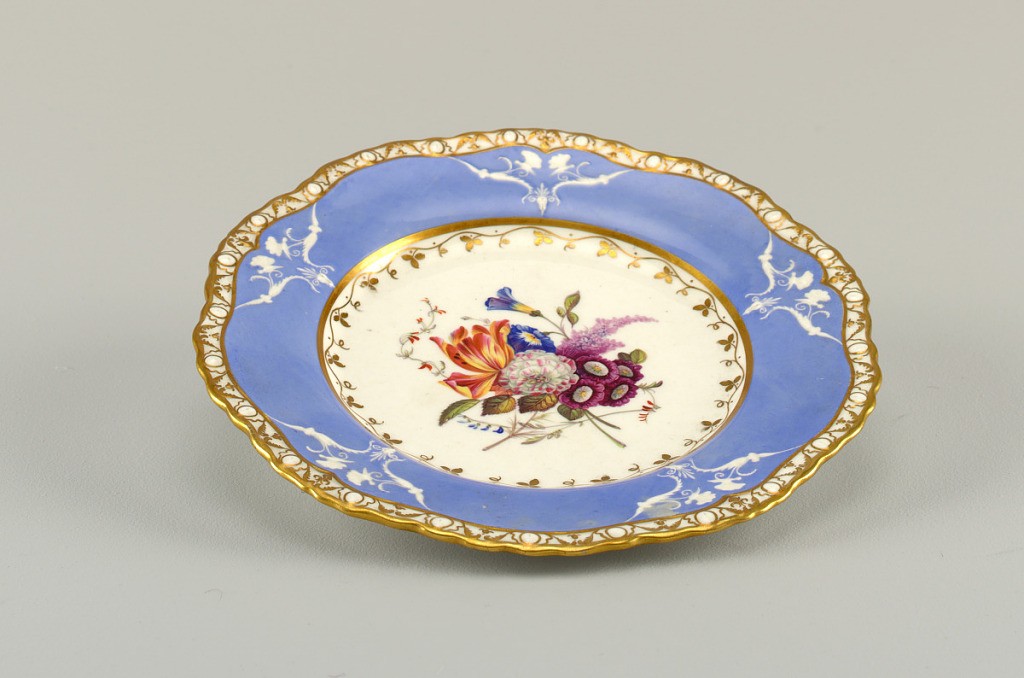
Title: Plate, from a Dessert Service
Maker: Spode Ceramic Works, English, established 1776
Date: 1821–1833
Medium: porcelain (feldspar), vitreous enamel, gold
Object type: plate
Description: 1959-155-1-l: Circular form with scalloped edge and shallow well...